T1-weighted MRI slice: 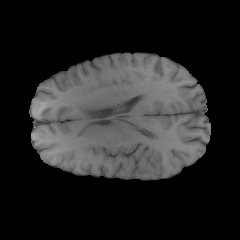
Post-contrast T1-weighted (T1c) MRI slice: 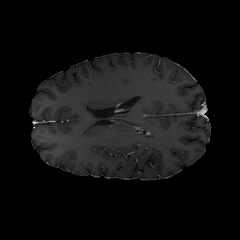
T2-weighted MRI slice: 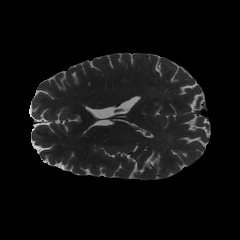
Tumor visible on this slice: no